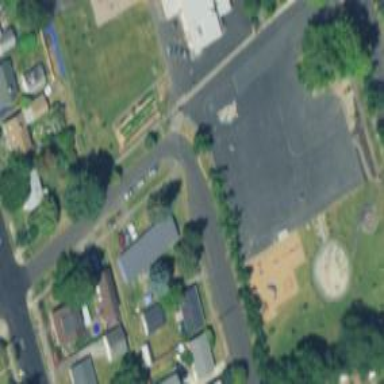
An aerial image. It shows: Schoolyard designated as leisure land.